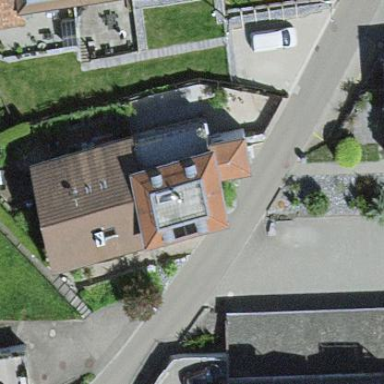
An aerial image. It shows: Unique house with quadruple saltbox roof shape.